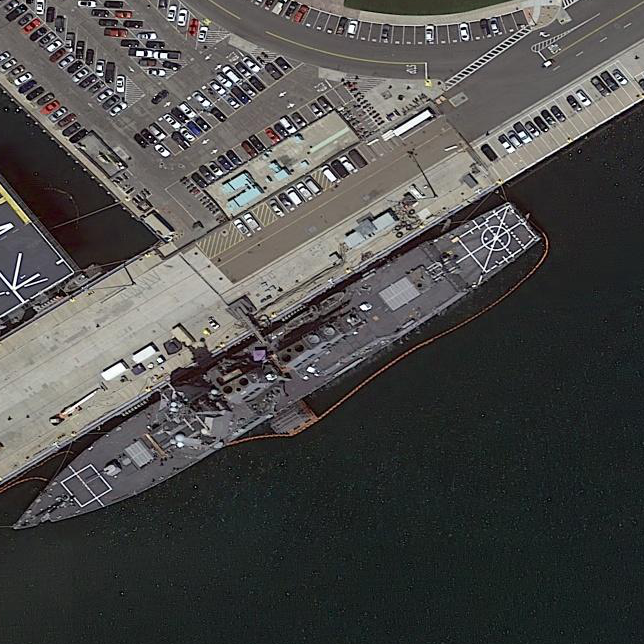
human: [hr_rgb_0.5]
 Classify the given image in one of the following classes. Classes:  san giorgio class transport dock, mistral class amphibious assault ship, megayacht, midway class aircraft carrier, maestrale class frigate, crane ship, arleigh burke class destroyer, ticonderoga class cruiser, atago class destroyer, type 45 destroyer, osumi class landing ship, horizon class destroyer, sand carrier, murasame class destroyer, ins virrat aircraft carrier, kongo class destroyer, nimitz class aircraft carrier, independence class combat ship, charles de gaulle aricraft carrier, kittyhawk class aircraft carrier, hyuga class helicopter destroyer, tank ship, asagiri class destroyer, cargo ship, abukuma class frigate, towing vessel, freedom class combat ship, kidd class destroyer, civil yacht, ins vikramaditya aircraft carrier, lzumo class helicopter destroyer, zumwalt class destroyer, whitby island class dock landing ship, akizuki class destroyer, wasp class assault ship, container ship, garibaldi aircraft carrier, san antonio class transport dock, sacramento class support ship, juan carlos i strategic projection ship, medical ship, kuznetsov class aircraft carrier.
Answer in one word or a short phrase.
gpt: Arleigh Burke class destroyer